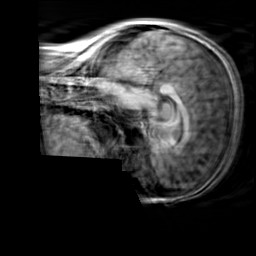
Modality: T1w
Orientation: sagittal
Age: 29
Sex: female
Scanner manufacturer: siemens
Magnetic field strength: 3 T
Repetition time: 2.3 s
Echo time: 0.00303 s